Question: As part of my degree I am required to take a programming course in Java; I am an experienced C# developer, so perhaps what I would expect from C# is conflicting with how Java actually works. The professor of the course couldn't give me a good reason why print and printf produce different results, so I have turned to the internet.
As the title implies, I am getting different output when I use printf and print in a very basic Java application. The user is prompted for three values: the number of starting organisms (double), the percent change in population (double), and the number of days the population will multiply (int). I then run a calculation and output the values to the screen like so:
'''
for(int x = 1; x < days; x++)
{
startingOrganisms = startingOrganisms + (startingOrganisms * (increasePercent));
System.out.printf("%d %f
", (x + 1), startingOrganisms);
}
'''
The problem is that this produces different output than if I just do:
'''
System.out.print((x + 1) + " " + startingOrganisms+ "
");
'''
The image below shows what is produced with the first code sample. My expectation is that both print and printf would yield the same result, but that is not the case. Can anyone explain what the difference is? Cursory searches of Google didn't turn anything up.

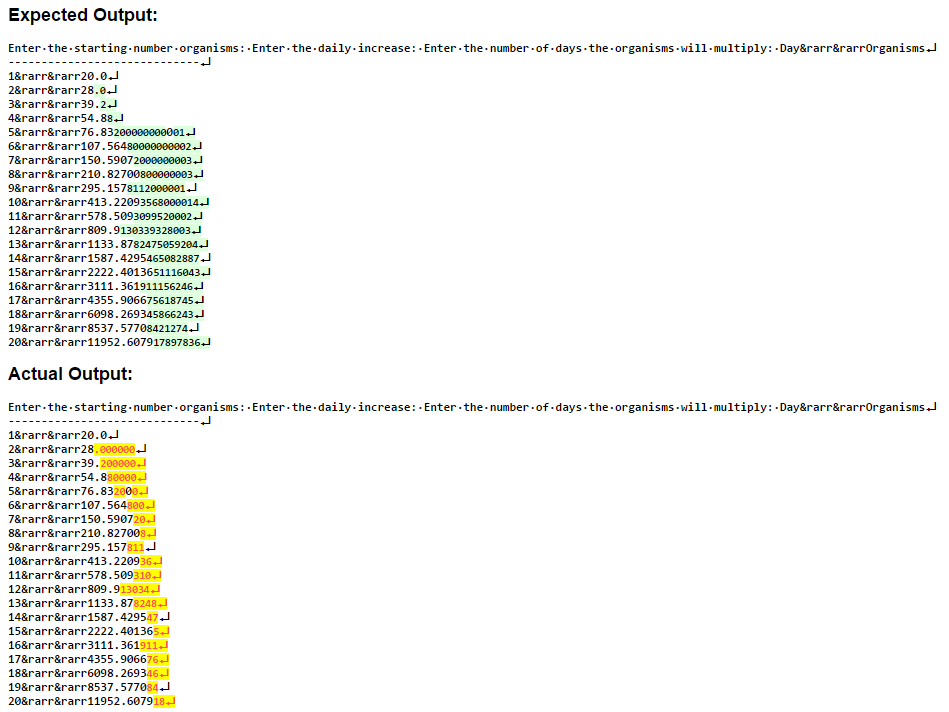
Answer: This is due to the fact that by default for 'double or float' 'printf' print number upto 6 decimal places. You need to specify the precision if you want to control how many decimal places you want to print via 'printf'. 'System.out.println' prints exact value of double/float without adding some default decimal points.
e.g.
'''
double d = 1.0;
// it will print 1.000000
System.out.printf("%f
", d);
//1.0
System.out.printf("%.1f", d);
//1.0
System.out.println(d);
'''